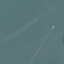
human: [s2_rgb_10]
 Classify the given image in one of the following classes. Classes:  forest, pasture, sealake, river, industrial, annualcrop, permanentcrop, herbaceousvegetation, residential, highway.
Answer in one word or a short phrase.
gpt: SeaLake